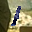
Label: 1